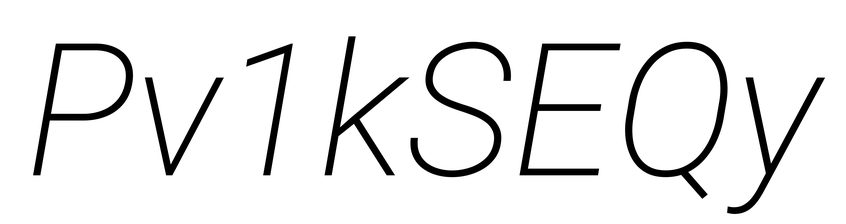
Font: Roboto-Italic_ExtraLight_Italic